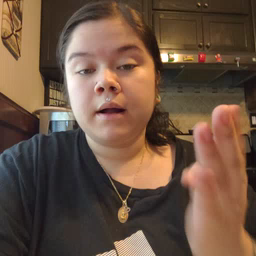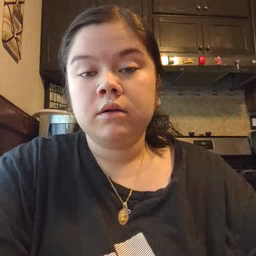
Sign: scissors